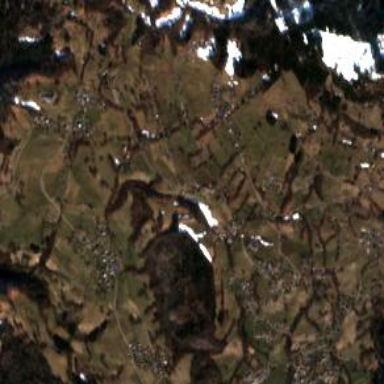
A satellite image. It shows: Small hamlet.